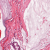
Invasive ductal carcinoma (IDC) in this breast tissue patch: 1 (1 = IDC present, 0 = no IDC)